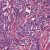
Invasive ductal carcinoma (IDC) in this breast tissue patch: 1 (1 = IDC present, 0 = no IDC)